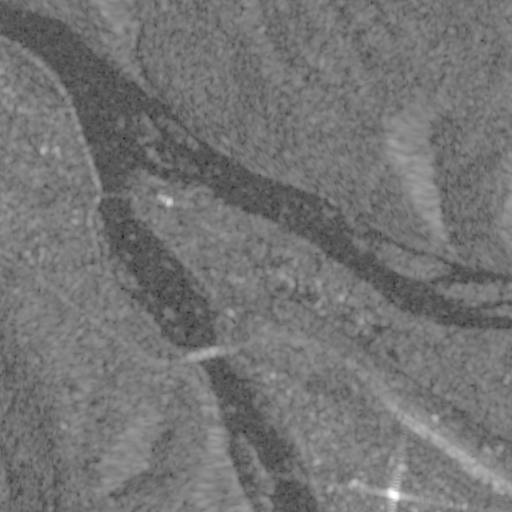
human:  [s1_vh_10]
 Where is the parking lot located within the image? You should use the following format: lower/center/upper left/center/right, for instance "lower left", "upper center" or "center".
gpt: The parking lot is located in the lower right of the image.
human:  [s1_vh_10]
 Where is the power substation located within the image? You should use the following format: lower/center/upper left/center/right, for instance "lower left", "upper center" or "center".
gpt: The power substation is located in the center of the image.
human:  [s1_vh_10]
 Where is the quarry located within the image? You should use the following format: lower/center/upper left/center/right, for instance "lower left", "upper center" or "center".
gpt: The quarry is located in the lower left of the image.
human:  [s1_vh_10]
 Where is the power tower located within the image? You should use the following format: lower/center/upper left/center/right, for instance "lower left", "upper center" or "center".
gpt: There is no power tower in the image.

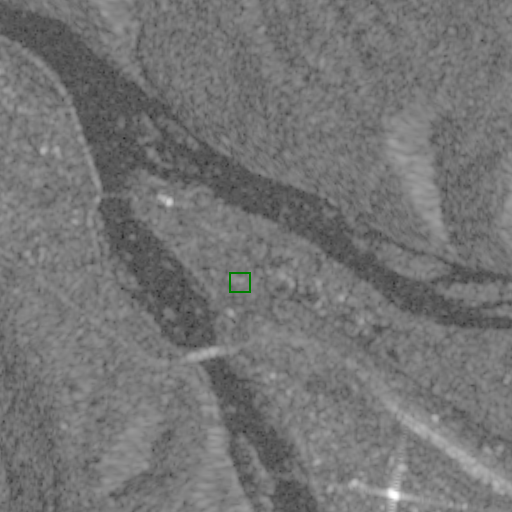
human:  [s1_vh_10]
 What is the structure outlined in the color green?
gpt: The structure outlined in green is a power substation.
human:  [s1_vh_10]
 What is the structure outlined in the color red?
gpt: There is no red outline.